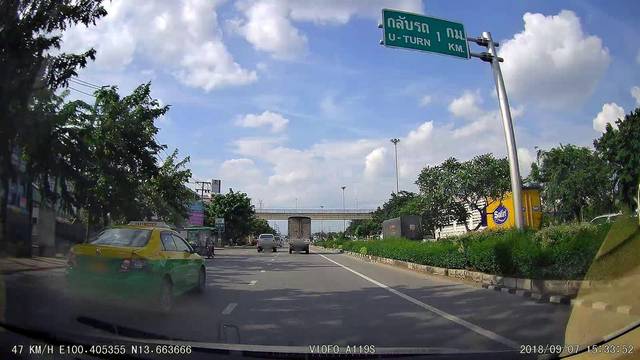
Region: Thailand
Coordinates: 13.664, 100.405